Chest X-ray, AP view. Patient: 58 years old, sex M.
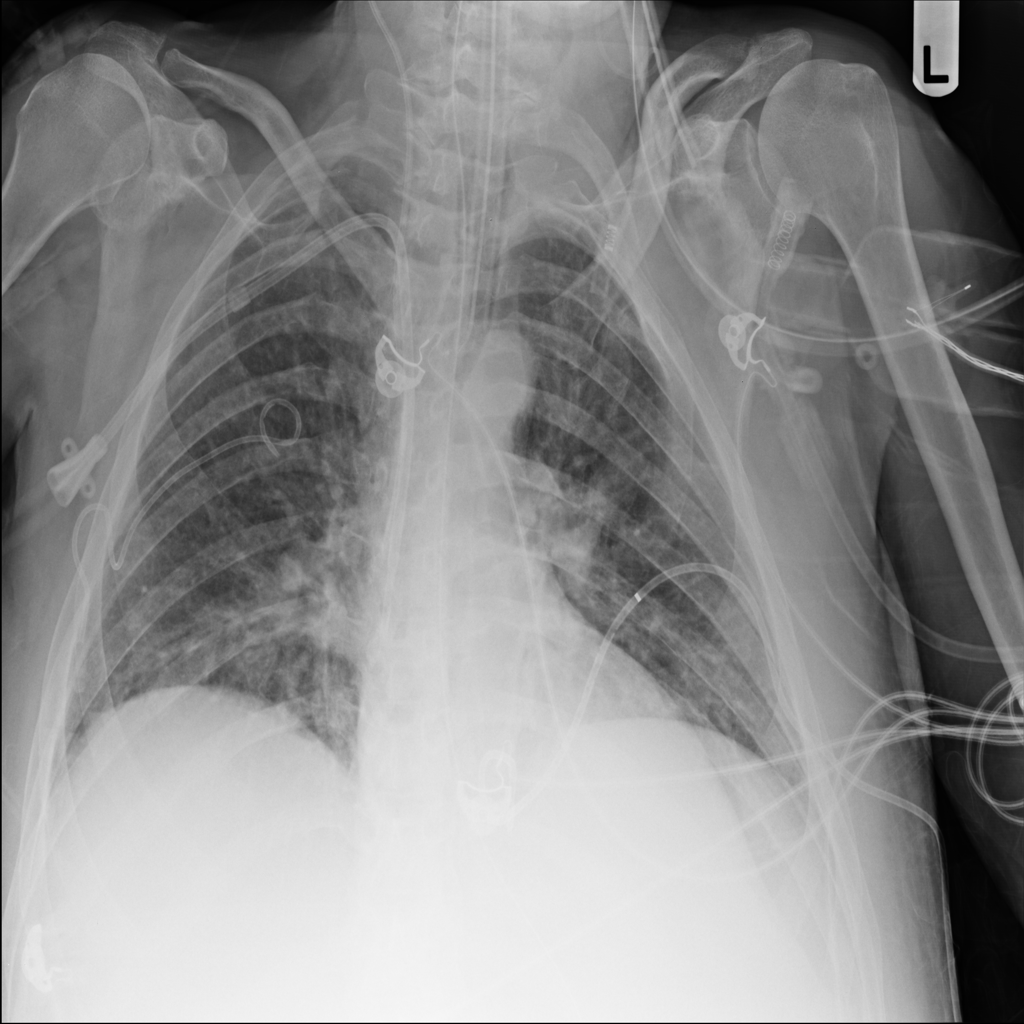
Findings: Nodule